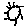
Label: sun